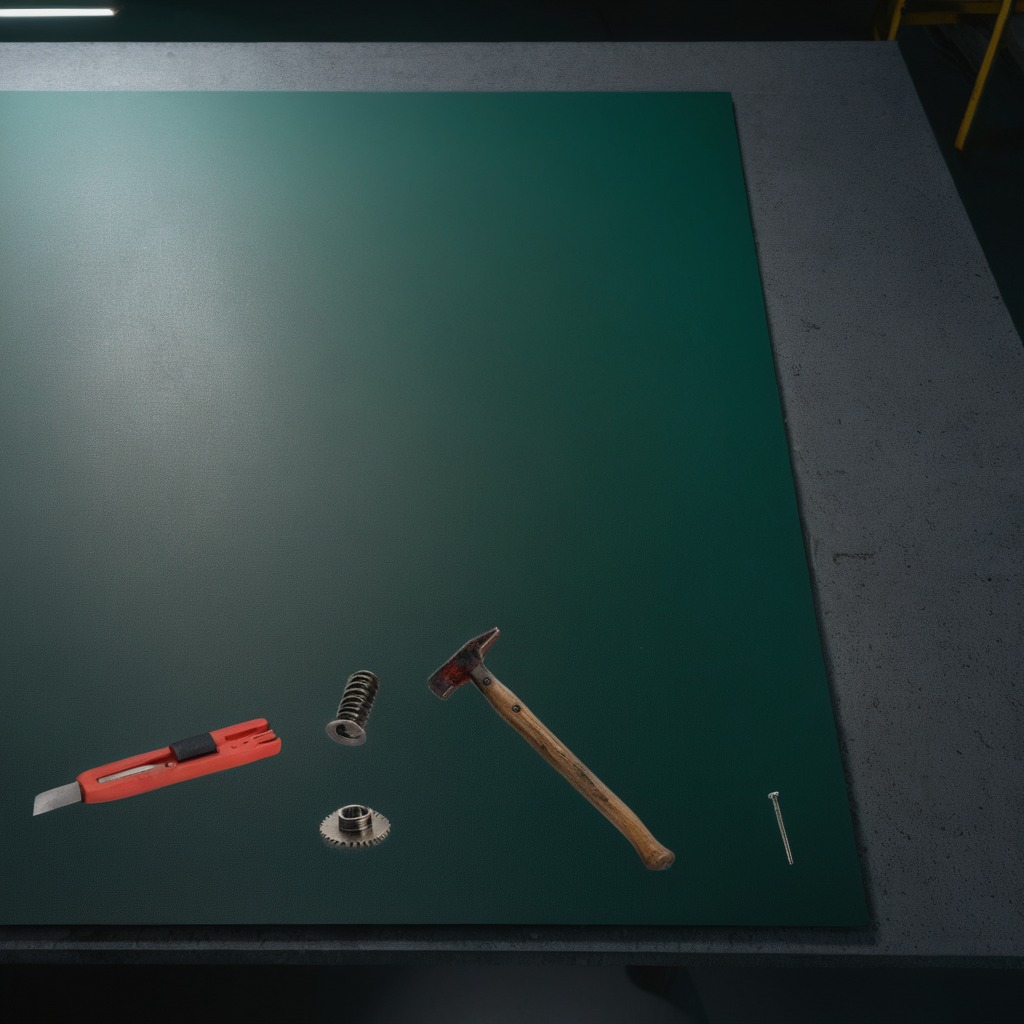
A gear with teeth, a utility knife, a hammer, an iron nail, and a coiled metal spring are lying on the granite tabletop.